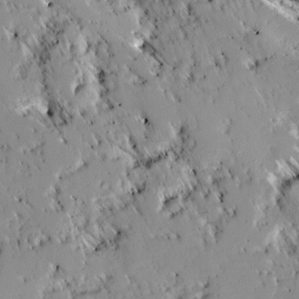
Label: non_frost